Interaction volume radius: 10 \u00c5
Interaction volume height: 15 \u00c5
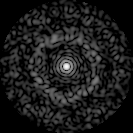
Disorder parameter: 0.818